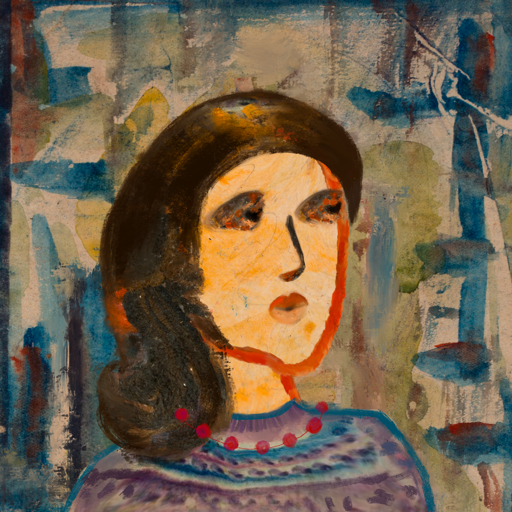
Background: Orphan, Head And Neck Side: Experience, Face Side: Gypsy_Queen, Bust: HillGirl, Hair Side: Gypsy_Queen, Head Accessory: Blank, Second Necklace: Blank, Necklace: Irani_3, Baby: Blank